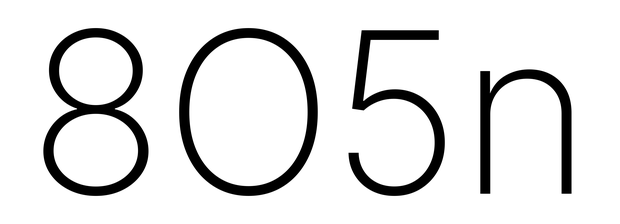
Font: Inter_ExtraLight